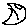
Label: moon